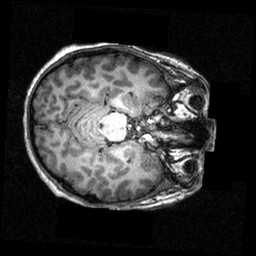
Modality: T1w
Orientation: axial
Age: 23
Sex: female
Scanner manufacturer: siemens
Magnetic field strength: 3.951 T
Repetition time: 1.5 s
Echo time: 0.00335 s